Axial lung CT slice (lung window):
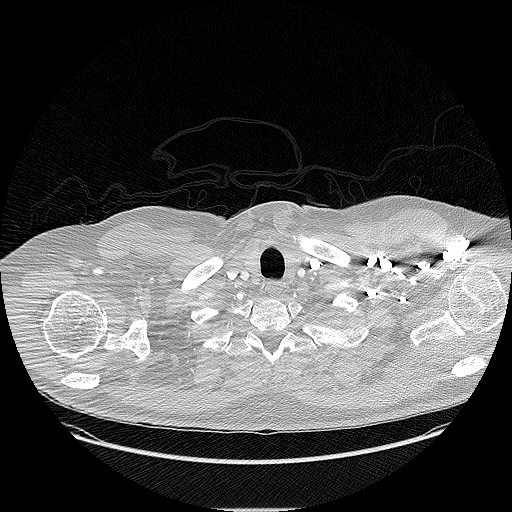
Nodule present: no